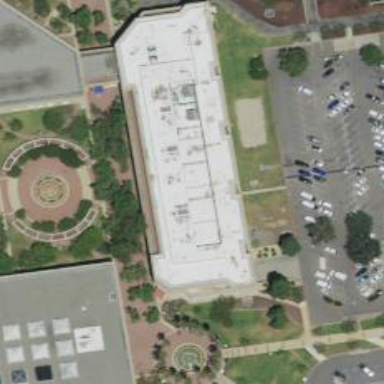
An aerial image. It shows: Public building.